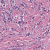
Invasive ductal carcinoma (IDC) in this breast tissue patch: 1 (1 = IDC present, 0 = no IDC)